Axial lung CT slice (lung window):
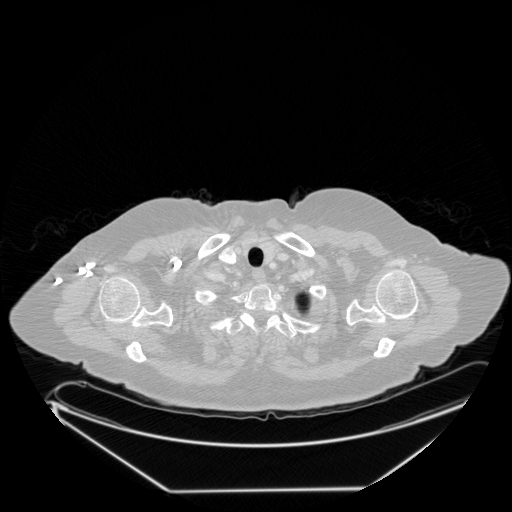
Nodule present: no